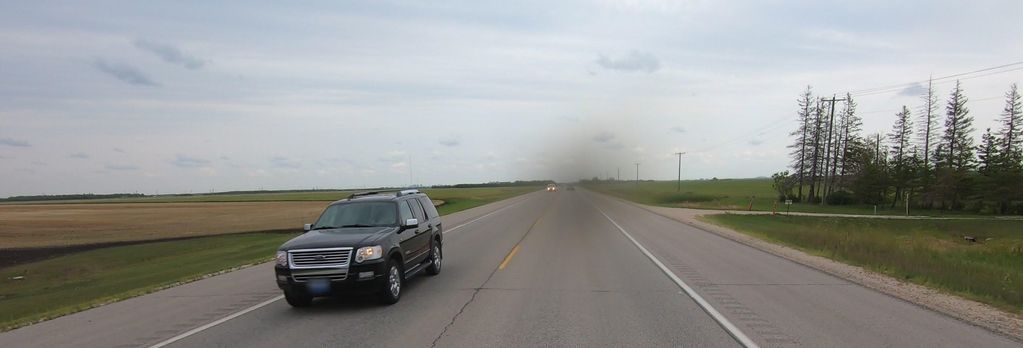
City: winnipeg